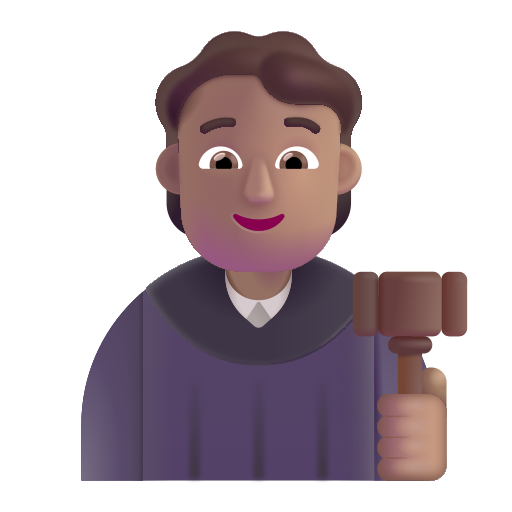
judge color